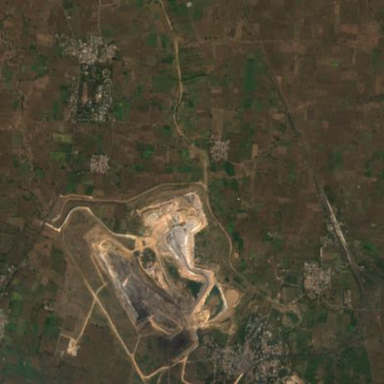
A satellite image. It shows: Spoil heap created by human activity.